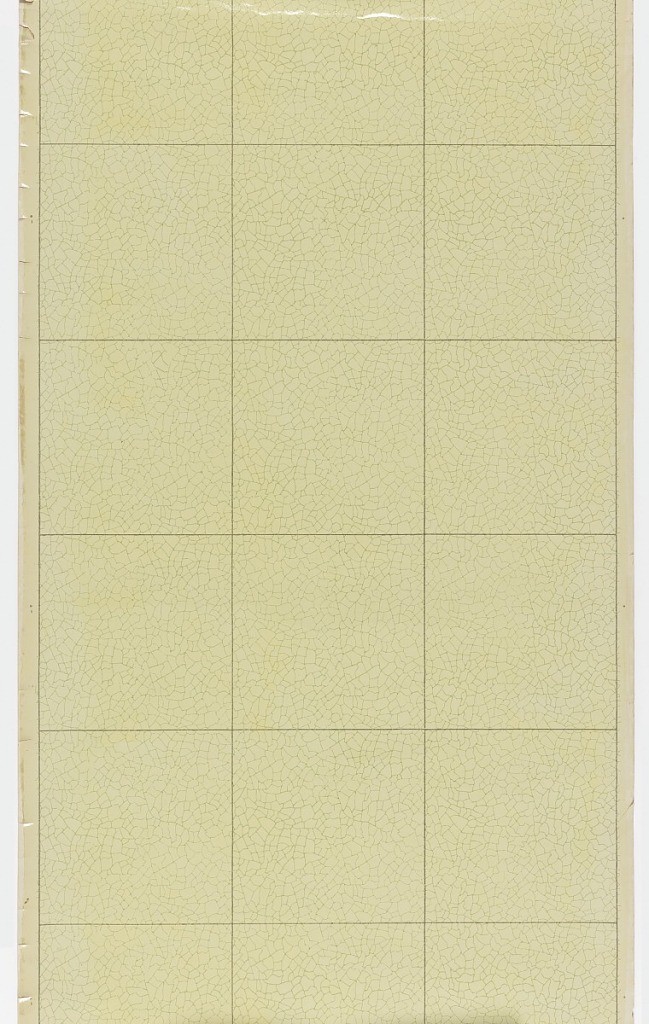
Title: Sidewall
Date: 1915
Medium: Machine-printed on paper, glazed
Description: A bathroom-type (sanitary) paper divided into squares, simulating tile, three squares to a width. An over-all, jagged, chipped design is outlined in green on a very light-green ground. The squares are outlined thinly in darker green.